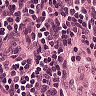
Metastatic tissue present: no